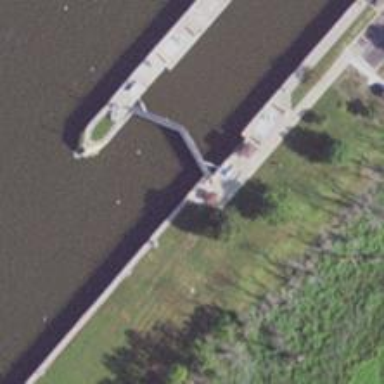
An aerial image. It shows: Footway road next to lock gate waterway.